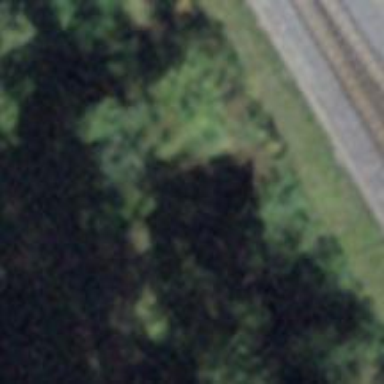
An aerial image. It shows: Track road passing through tunnel.